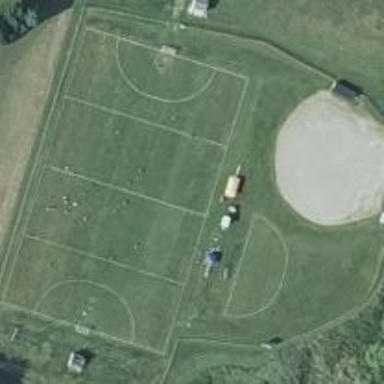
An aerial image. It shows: Field hockey pitch for leisure land sports.